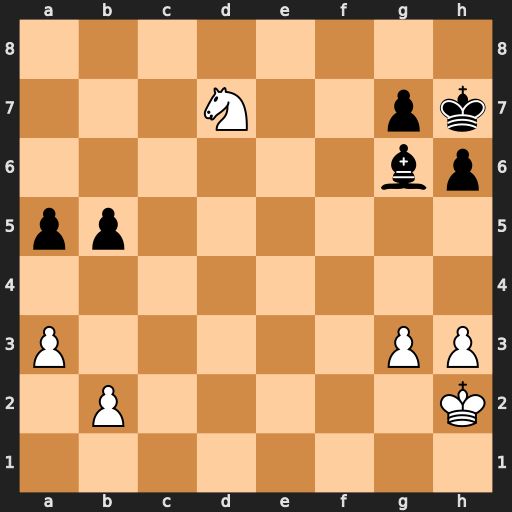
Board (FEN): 8/3N2pk/6bp/pp6/8/P5PP/1P5K/8
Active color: w
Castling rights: -
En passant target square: -
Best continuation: Nf8+ Kg8 Nxg6